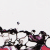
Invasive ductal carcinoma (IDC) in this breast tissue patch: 0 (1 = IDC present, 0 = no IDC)